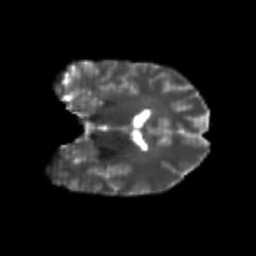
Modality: T2w
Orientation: coronal
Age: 21
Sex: male
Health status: healthy
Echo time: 0.074 s